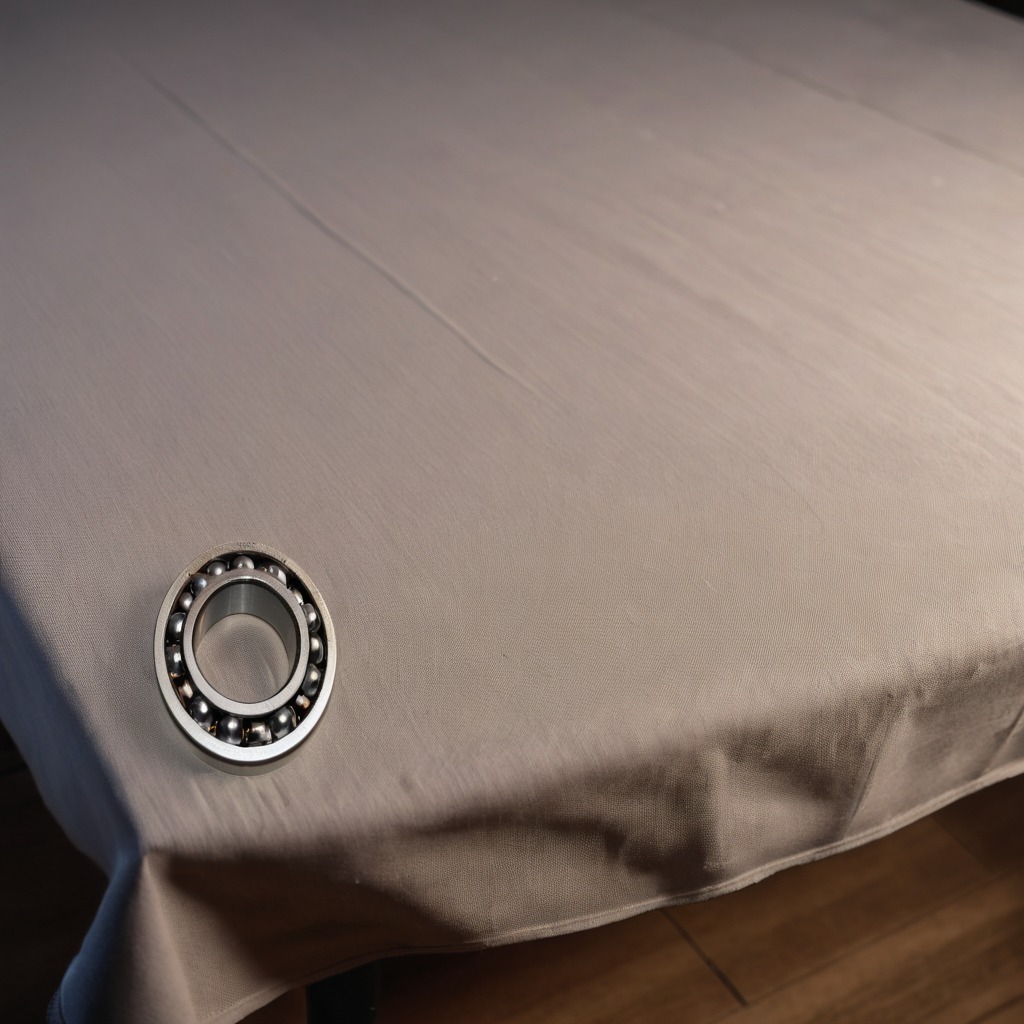
A metal ball bearing is lying on the wooden table.